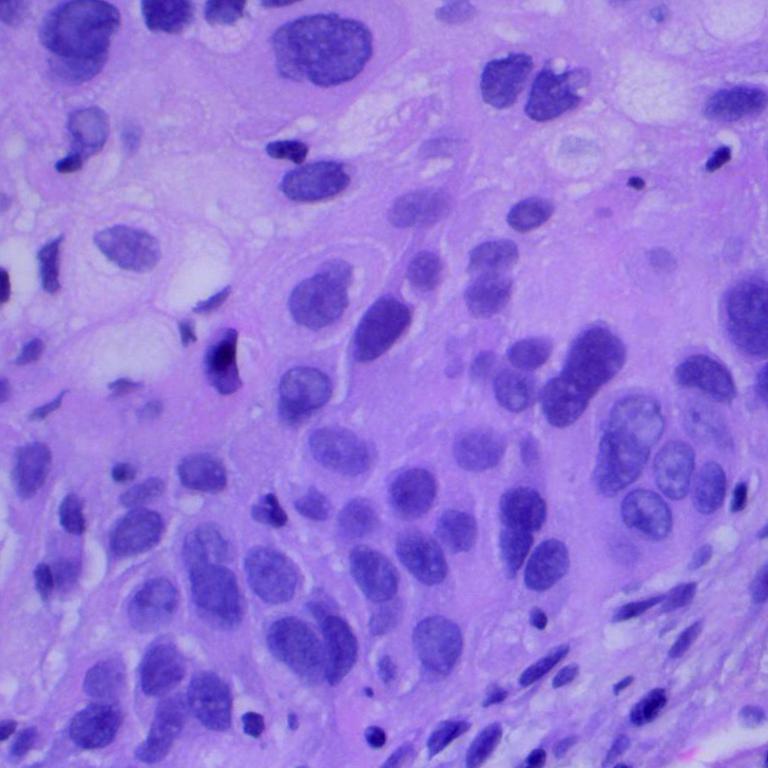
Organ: lung
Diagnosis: squamous carcinomas